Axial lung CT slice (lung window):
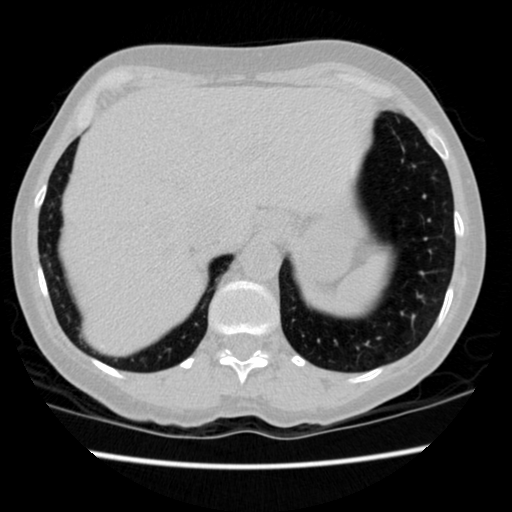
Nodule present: no